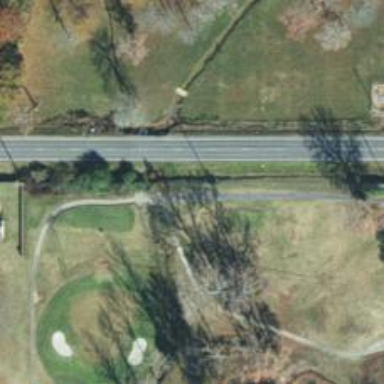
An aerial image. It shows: Pathway for golfing.